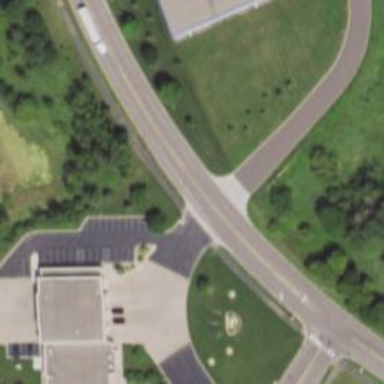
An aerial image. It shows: Unmarked road crossing.